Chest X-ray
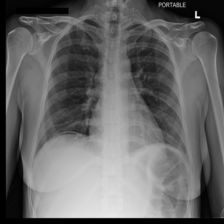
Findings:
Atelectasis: negative
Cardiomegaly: negative
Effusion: negative
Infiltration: negative
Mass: negative
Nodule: negative
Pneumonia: negative
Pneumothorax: negative
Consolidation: negative
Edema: negative
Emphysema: negative
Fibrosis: negative
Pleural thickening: negative
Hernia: negative